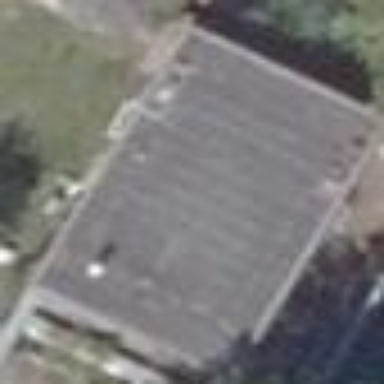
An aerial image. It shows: Detached building with flat roof.